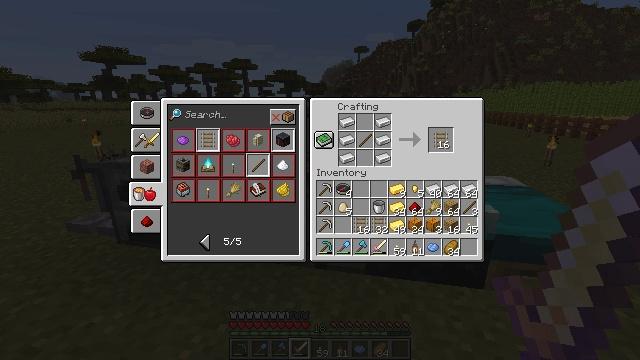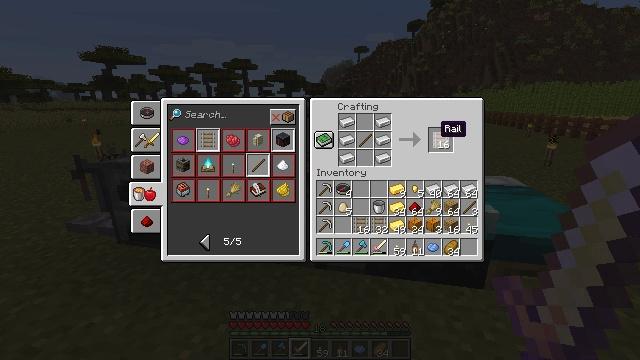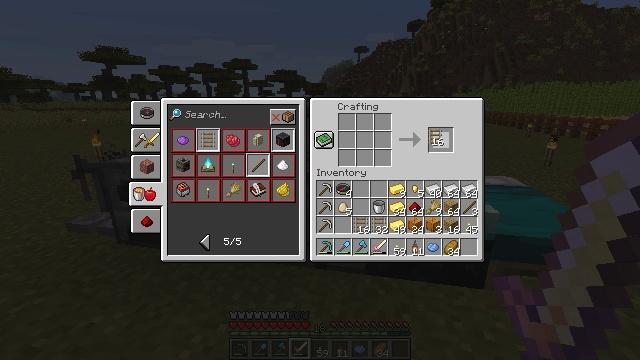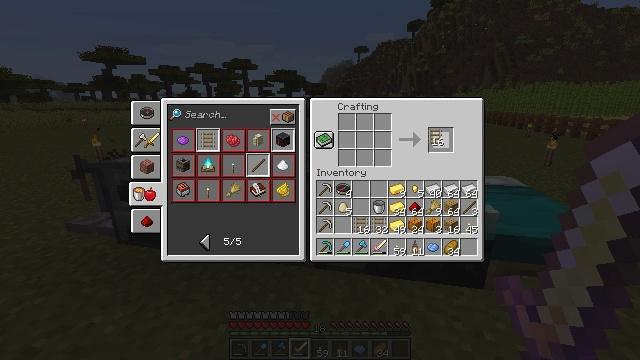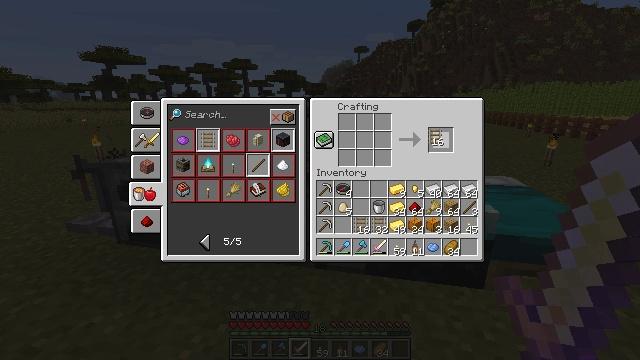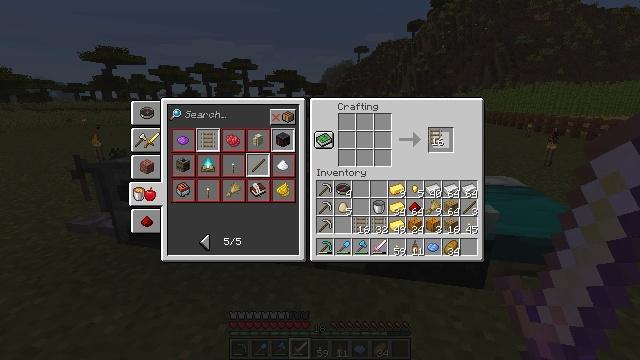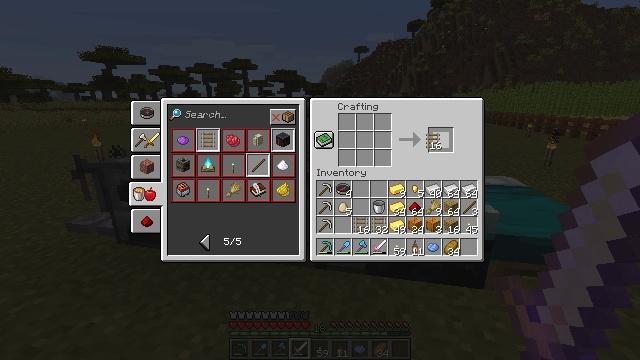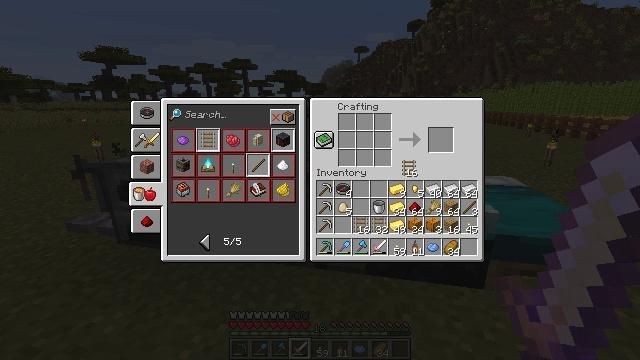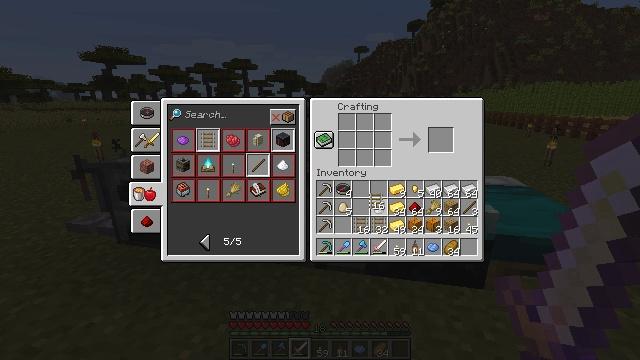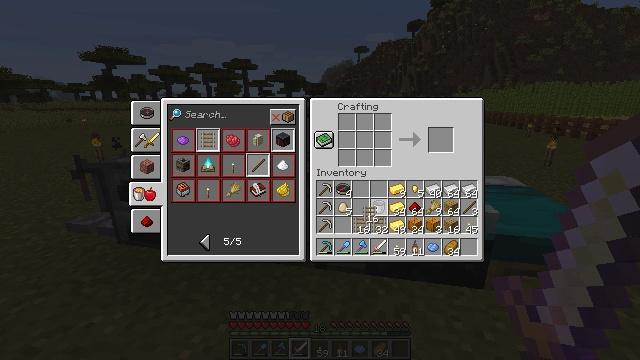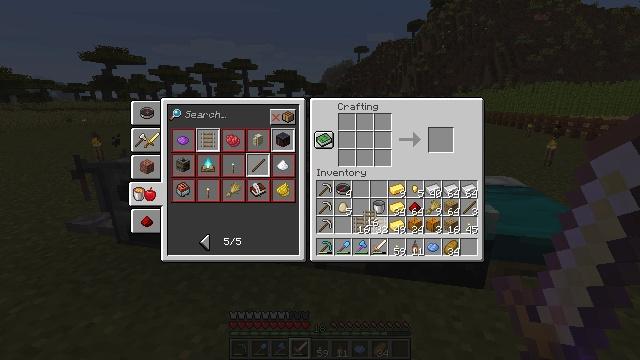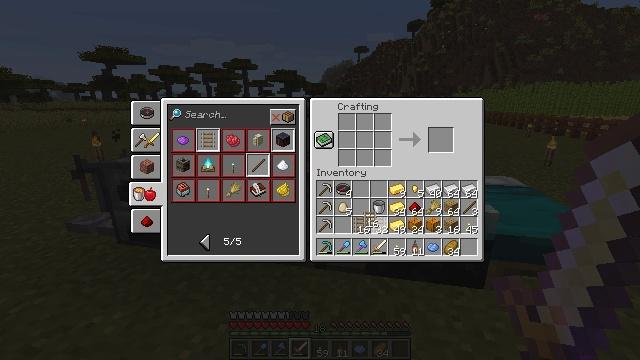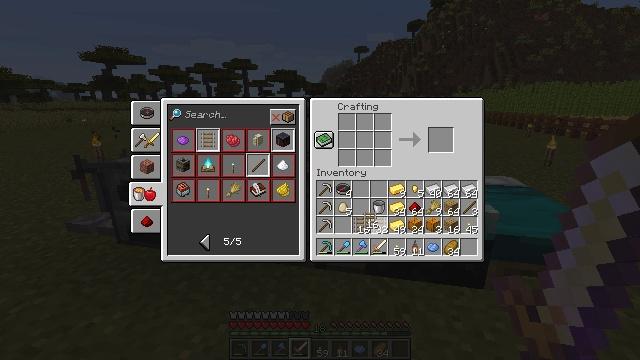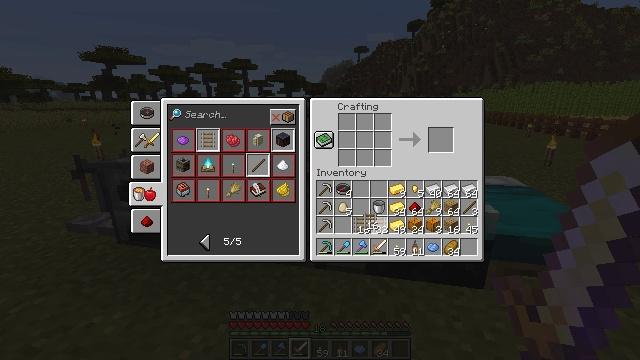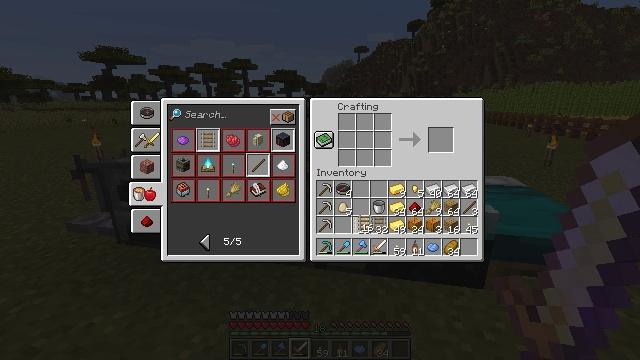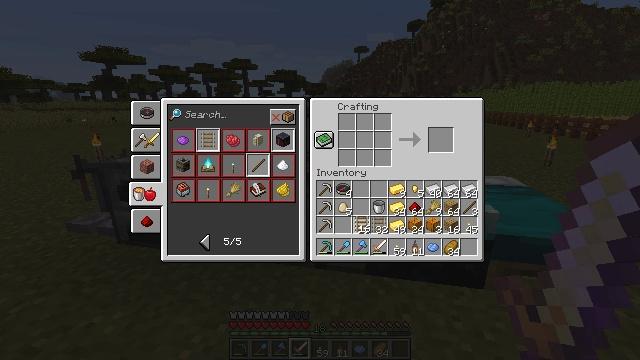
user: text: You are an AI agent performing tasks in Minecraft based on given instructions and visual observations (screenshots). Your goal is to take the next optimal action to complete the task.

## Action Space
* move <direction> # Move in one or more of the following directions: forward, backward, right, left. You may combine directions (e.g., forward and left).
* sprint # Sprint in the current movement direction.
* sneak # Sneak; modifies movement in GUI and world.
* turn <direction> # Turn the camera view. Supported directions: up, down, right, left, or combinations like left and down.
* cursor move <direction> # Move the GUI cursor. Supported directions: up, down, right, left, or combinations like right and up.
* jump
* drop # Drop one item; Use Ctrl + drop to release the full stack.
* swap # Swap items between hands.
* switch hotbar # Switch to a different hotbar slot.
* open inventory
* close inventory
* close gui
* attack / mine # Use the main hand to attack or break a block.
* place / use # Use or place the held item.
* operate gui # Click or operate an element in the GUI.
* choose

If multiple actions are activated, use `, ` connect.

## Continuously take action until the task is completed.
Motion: motion action
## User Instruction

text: Craft a set of rails using iron ingots and a stick.
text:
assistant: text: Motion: no_op
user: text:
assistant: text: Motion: operate gui
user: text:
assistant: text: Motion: operate gui
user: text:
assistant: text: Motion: operate gui
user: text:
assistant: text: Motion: operate gui
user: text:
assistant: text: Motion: no_op
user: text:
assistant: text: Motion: cursor move left and down
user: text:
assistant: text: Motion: cursor move left and down
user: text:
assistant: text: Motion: cursor move down
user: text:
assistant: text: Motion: no_op
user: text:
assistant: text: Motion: no_op
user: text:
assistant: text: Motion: no_op
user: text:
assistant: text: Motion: no_op
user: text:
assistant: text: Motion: no_op
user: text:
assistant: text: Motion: no_op
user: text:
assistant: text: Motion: no_op
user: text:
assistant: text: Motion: operate gui
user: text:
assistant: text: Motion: operate gui
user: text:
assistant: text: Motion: no_op
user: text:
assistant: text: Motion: cursor move right
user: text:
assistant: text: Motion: cursor move right and up
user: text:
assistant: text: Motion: cursor move right and up
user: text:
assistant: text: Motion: cursor move right and up
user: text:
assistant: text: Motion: cursor move right and up
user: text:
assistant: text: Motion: cursor move right and up
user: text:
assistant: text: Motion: no_op
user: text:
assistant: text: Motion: no_op
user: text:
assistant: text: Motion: no_op
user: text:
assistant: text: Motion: no_op
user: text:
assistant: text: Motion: no_op